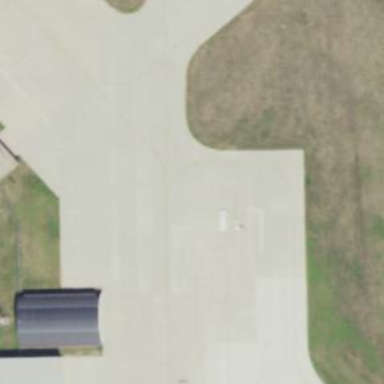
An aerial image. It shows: Apron at the airport.